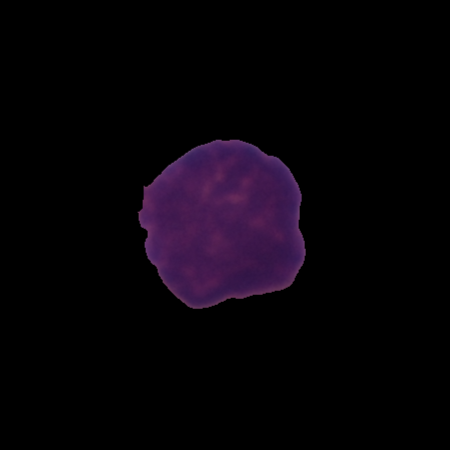
Label: healthy